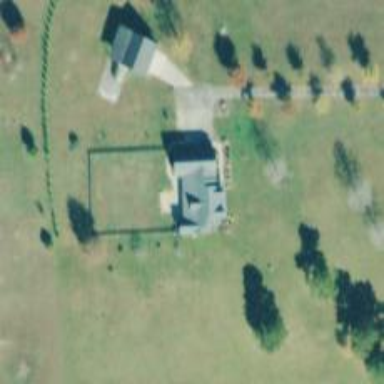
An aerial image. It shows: Simple house.